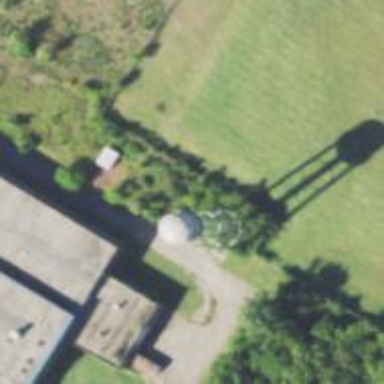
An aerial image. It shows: Water tower that is man-made.